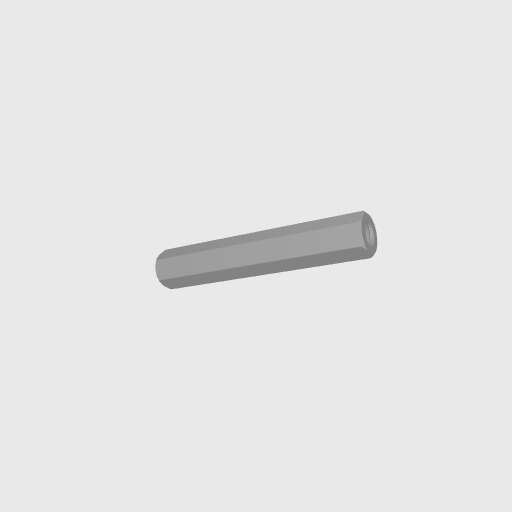
Part: Standoff8RID43